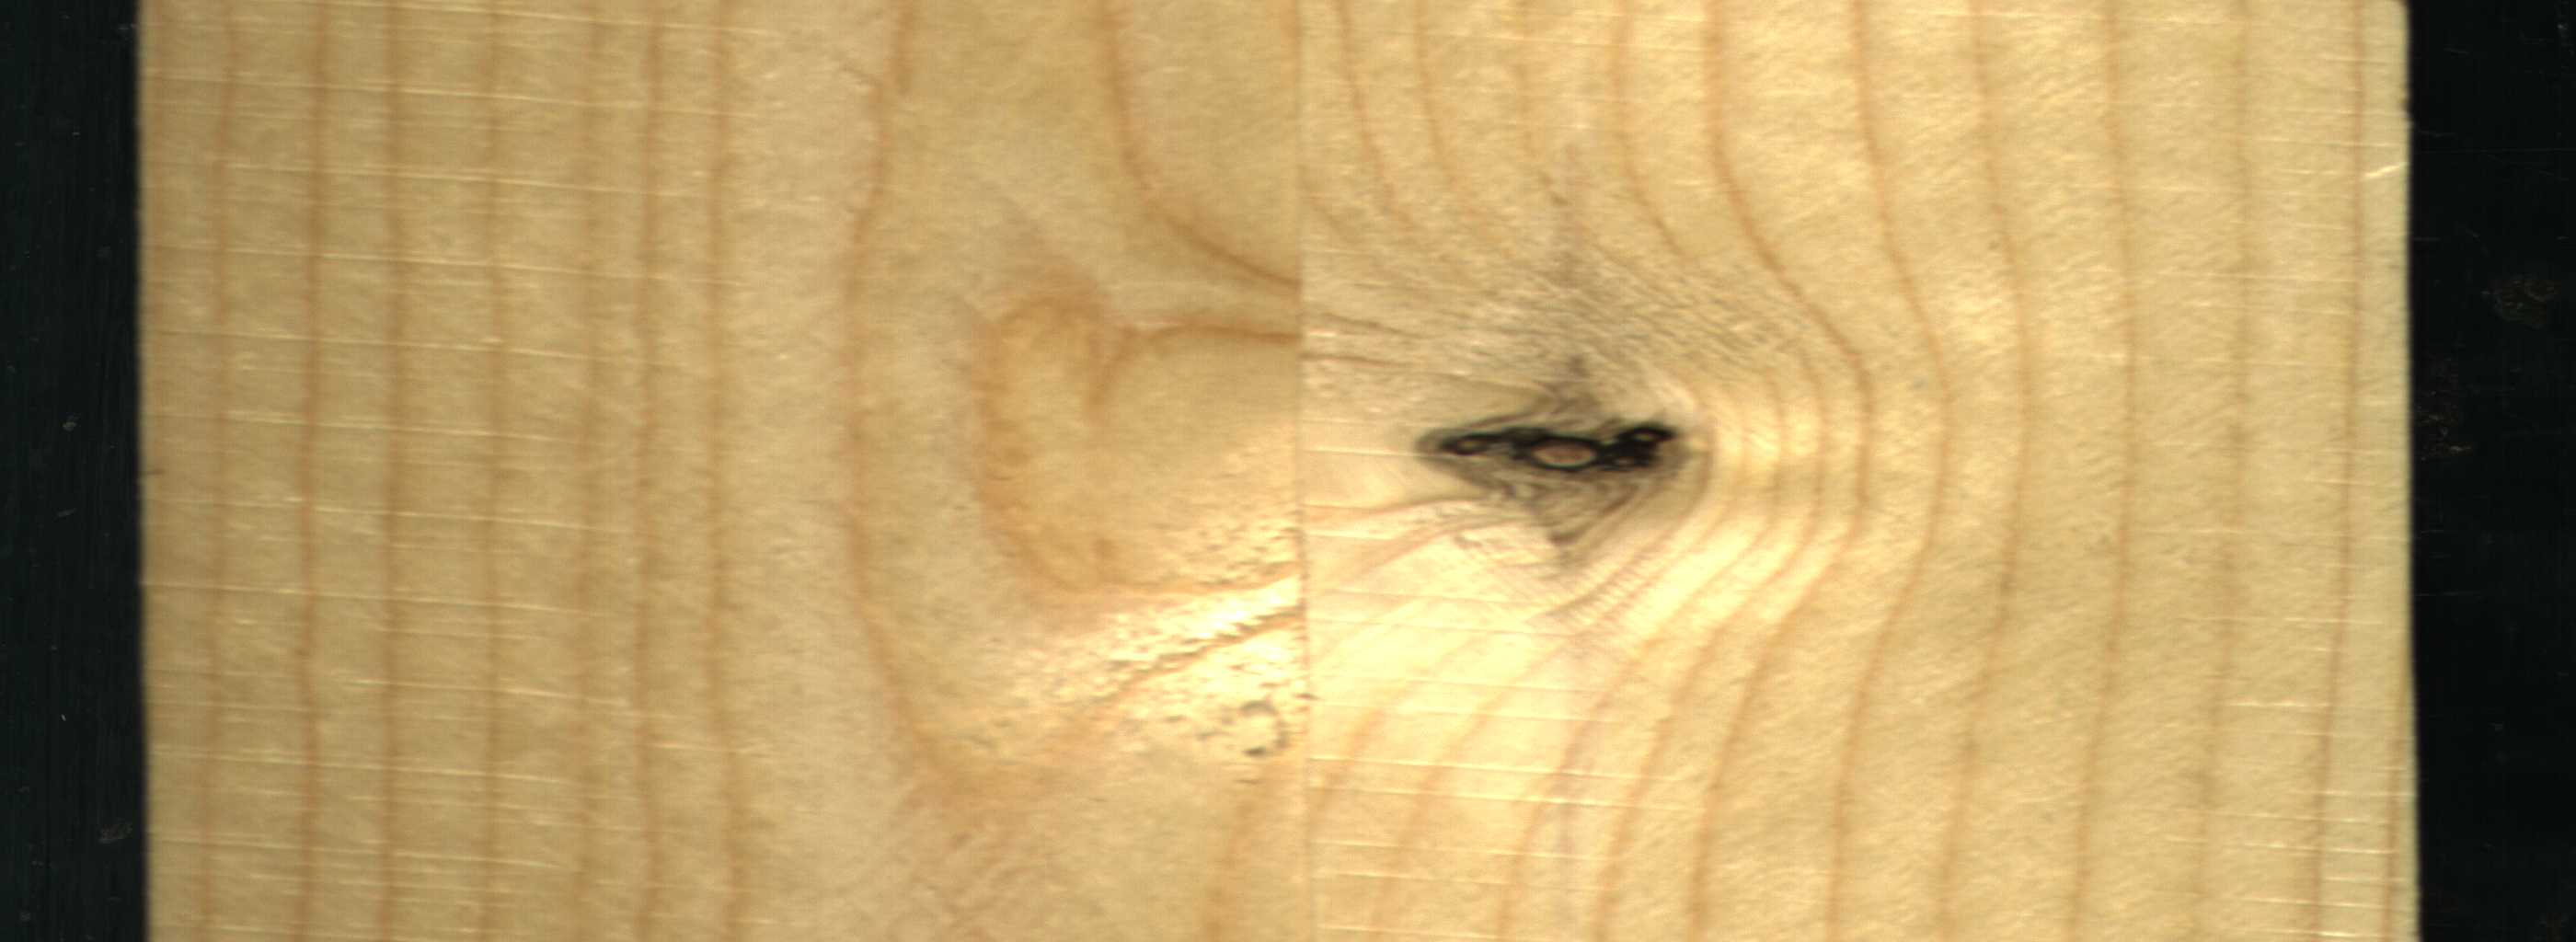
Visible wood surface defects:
Dead_Knot